Brain MRI, t1w sequence, axial 2D slice.
Patient: age 43, sex F, weight 78 kg, height 1.78 m
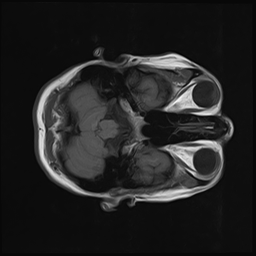